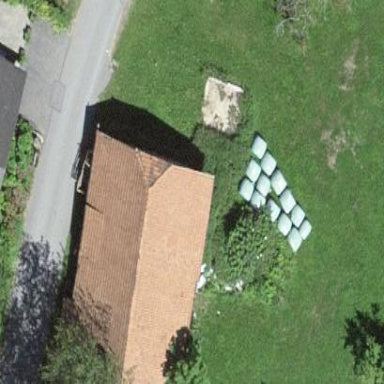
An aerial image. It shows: Farm building.